Question: Reference this code : <URL>
try todo :
'''
const modal = new Modal()
.setCustomId('Vote')
.setTitle('Vote TItle');
const favoriteColorInput = new TextInputComponent()
.setCustomId('favoriteColorInput')
.setLabel("Vote Title")
.setStyle('SHORT');
const hobbiesInput = new TextInputComponent()
.setCustomId('hobbiesInput')
.setLabel("Value")
.setStyle('SHORT');
const addButton = new MessageButton()
.setCustomId('addButton')
.setLabel('ADD')
.setStyle('SUCCESS');
const firstActionRow = new MessageActionRow().addComponents(favoriteColorInput);
const secondActionRow = new MessageActionRow().addComponents(hobbiesInput);
const addButtonActionRow = new MessageActionRow().addComponents(addButton);
modal.addComponents(firstActionRow, secondActionRow, addButtonActionRow);
await interaction.showModal(modal);
'''
prediction:

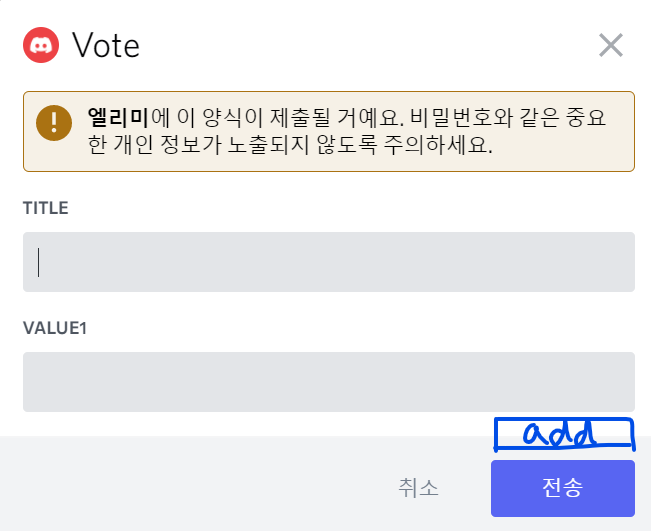
Answer: In modals for now, you have only two buttons submit and cancel that are built-in the modal, so you cannot add more buttons to it.